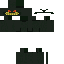
A male skeleton skin with dark skin, wearing brown helmet dressed in a black tshirt and black pants, featuring a closed mouth.